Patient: sex M, age 67
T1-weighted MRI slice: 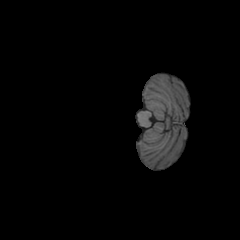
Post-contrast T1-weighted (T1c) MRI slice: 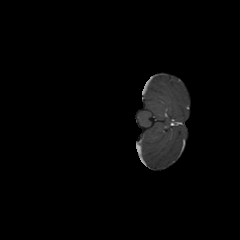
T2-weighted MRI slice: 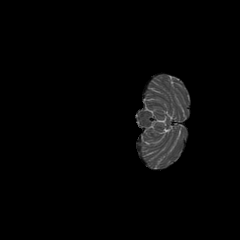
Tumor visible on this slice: no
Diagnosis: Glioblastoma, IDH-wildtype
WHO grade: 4